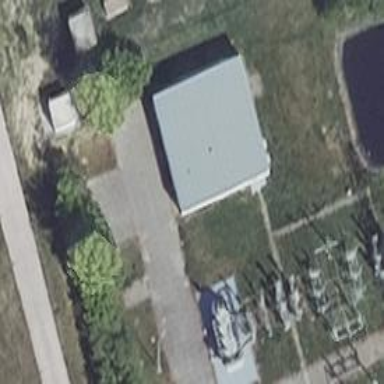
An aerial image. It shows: Gray flat-roofed building related to electricity.